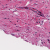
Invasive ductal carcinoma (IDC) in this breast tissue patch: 0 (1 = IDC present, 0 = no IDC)